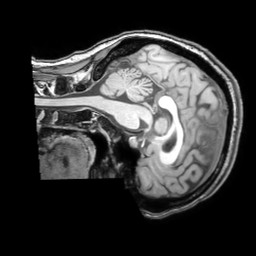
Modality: T1w
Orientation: sagittal
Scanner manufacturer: philips
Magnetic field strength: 3 T
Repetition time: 0.007 s
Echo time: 0.003501 s